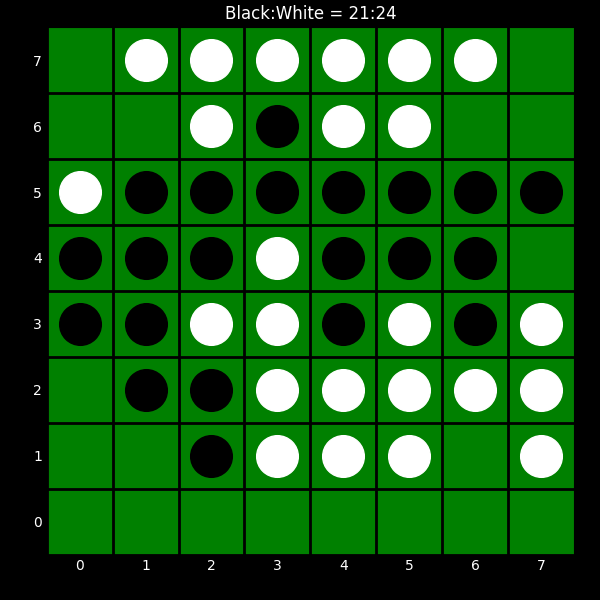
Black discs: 21
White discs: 24